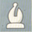
Piece: wB